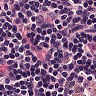
Metastatic tissue present: no